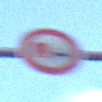
Verkehrszeichen: UeberholverbotKraftfahrzeuge
Umgebung: Outdoor, Urban
Tageszeit: SunriseSunset
Wetter: PartlyCloudy
Licht: Natural
Jahreszeit: NotSpecified
Kontrast: LowContrast